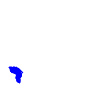
Particle: electron